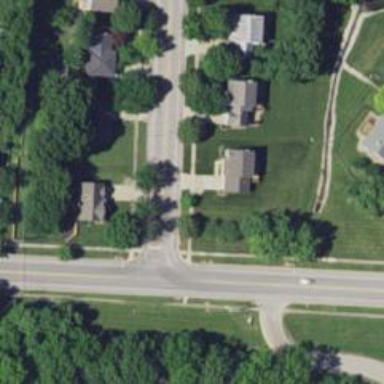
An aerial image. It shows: Unmarked crossing on the road.